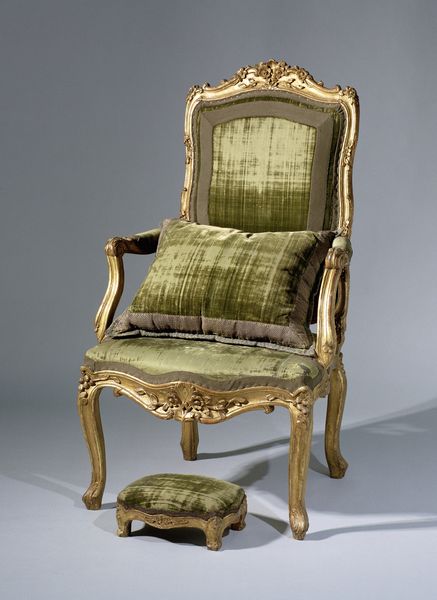
Titel: Stadhoudersstoel
Standort: Amsterdam
Institution: Rijksmuseum
Schlagwörter: marron, vert, chaise, fauteuil, réalisme, pied, luxe, raffinement, or, coussin, richesse, objet, repose pied